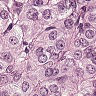
Metastatic tissue present: yes